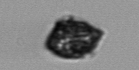
Label: Kryptoperidinium_triquetrum